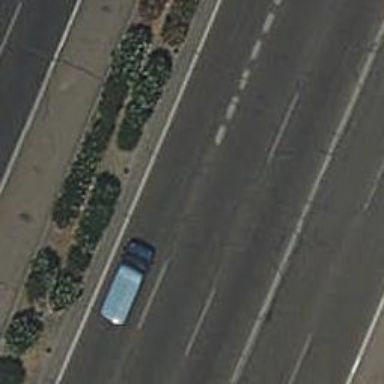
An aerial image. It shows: Asphalt motorway.